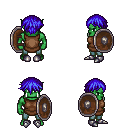
a pixel art fantasy rpg character, male body template, orc, green skin, brown tunic, teal pants, blue short bangs hairstyle, metal boots, shield, four views (front, back, left, right), 2x2 character sprite sheet, small pixel art, hard edges, no anti-aliasing